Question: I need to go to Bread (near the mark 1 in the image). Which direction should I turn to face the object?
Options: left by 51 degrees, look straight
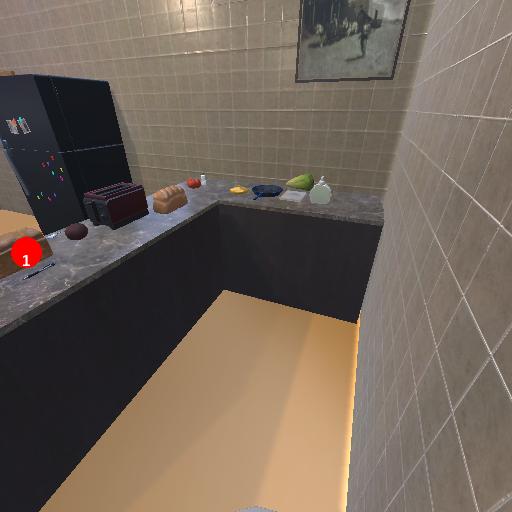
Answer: left by 51 degrees